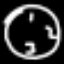
Label: clock